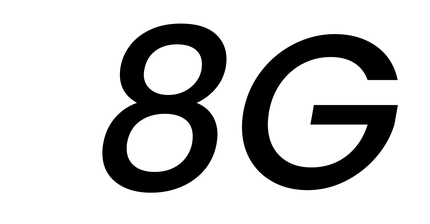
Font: Poppins-MediumItalic